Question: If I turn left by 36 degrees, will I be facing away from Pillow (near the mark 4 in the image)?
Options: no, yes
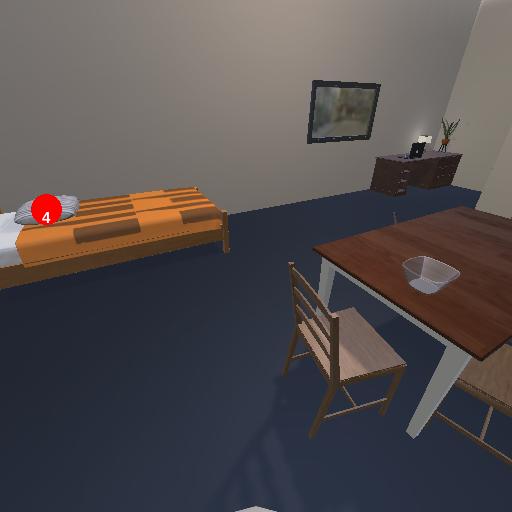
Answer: no